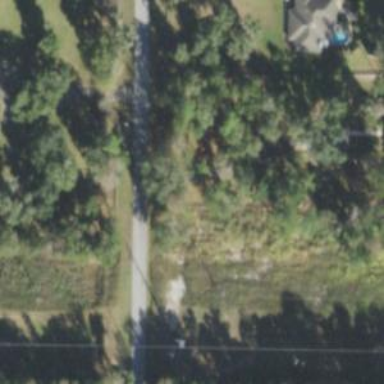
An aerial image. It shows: Driveway leading to service road.